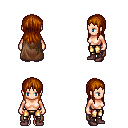
a pixel art fantasy rpg character, female body template, human, light skin, brown cape, gold greaves, brunette unkempt hairstyle, maroon shoes, four views (front, back, left, right), 2x2 character sprite sheet, small pixel art, hard edges, no anti-aliasing